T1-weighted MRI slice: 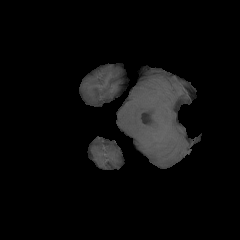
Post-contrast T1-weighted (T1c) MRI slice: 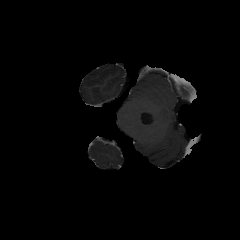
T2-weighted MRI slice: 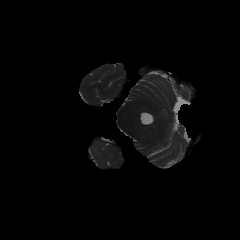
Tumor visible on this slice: no